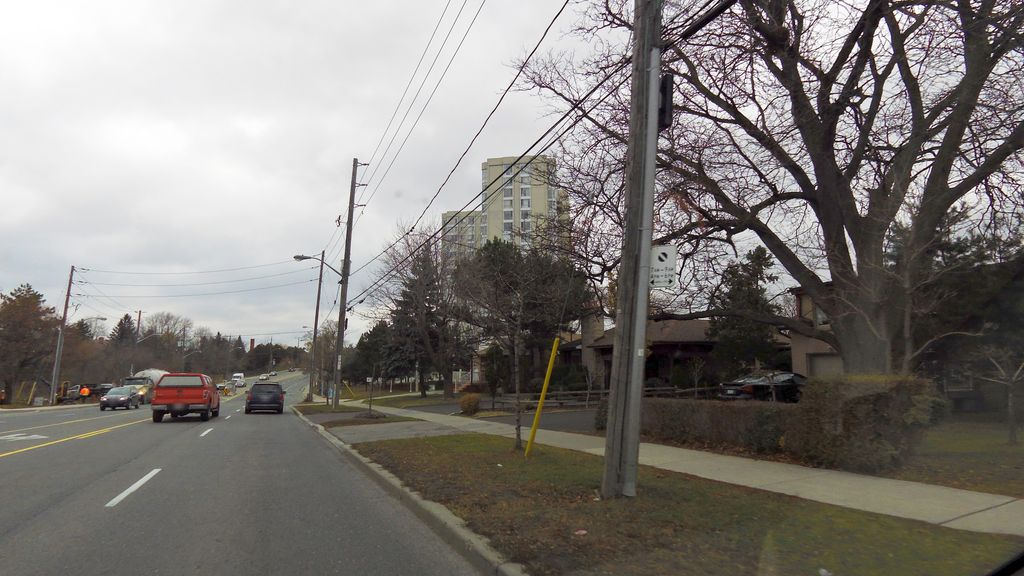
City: toronto